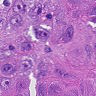
Metastatic tissue present: yes